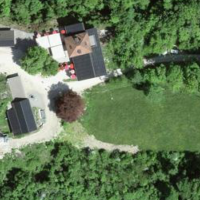
EUNIS habitat code: 44
Species observed at this site:
Corvus corone
Impatiens parviflora
Fagus sylvatica
Dendrocopos major
Philhelius pedissequum
Vincetoxicum hirundinaria
Fringilla coelebs
Turdus viscivorus
Buteo buteo
Melittis melissophyllum
Filipendula ulmaria
Poecile palustris
Parus major
Dryocopus martius